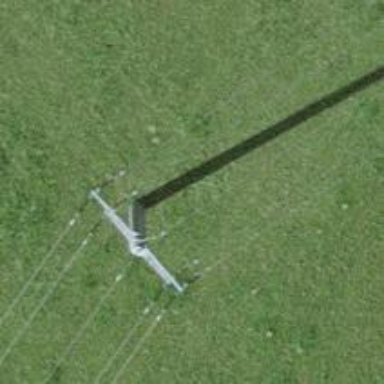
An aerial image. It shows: Power tower.